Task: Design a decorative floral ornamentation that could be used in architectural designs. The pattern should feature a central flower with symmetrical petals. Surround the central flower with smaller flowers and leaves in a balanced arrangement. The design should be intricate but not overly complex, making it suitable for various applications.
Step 1557:
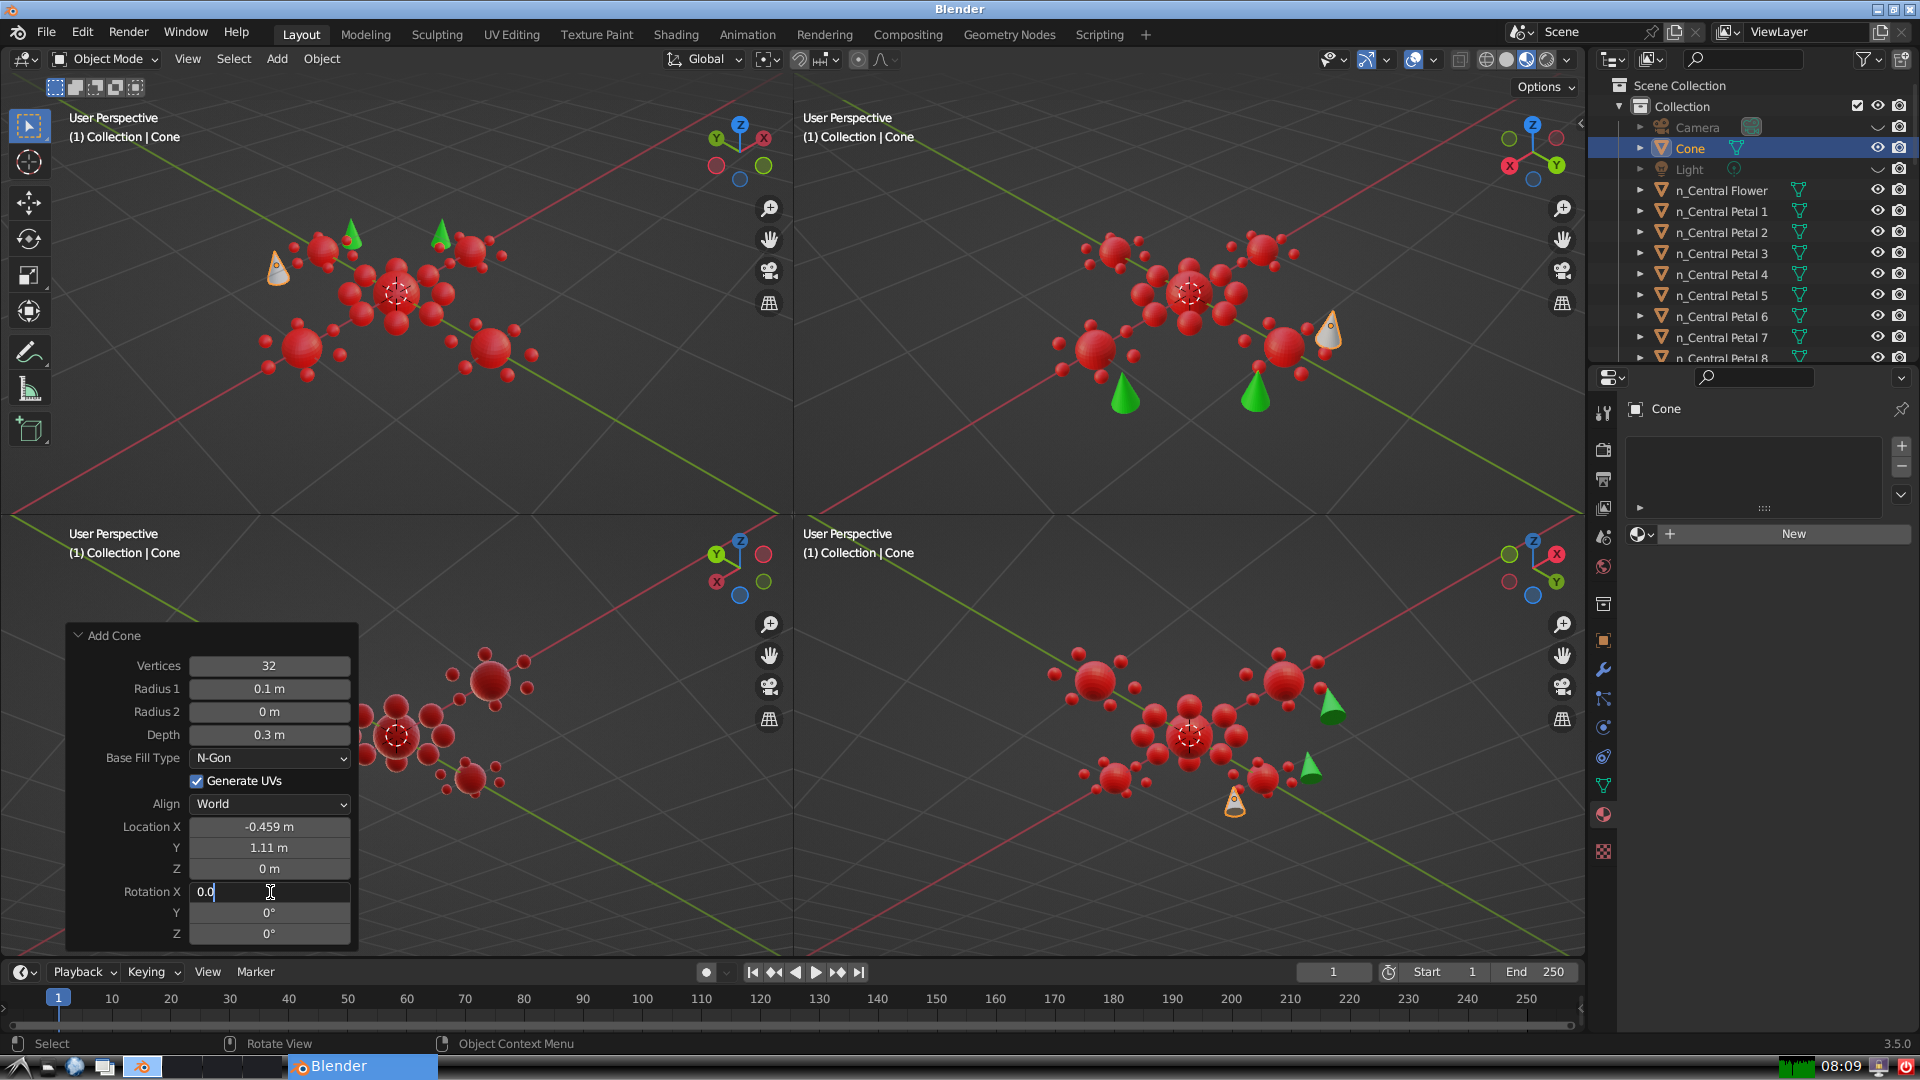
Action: {"key_press": ['Return']}